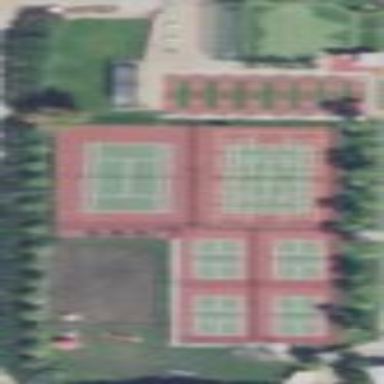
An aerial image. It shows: Sports centre dedicated to tennis.